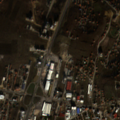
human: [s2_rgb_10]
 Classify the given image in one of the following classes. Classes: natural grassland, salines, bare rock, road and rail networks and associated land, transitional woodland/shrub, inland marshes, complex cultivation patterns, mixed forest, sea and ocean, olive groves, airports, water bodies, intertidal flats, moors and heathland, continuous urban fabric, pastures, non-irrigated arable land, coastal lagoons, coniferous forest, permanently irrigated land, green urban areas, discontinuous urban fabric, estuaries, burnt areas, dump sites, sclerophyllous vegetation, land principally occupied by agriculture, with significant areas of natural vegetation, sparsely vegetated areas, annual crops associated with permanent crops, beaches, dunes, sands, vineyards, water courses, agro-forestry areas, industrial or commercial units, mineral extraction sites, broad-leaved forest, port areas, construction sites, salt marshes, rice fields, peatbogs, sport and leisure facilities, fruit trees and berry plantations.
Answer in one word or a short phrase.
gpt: discontinuous urban fabric, industrial or commercial units, non-irrigated arable land, land principally occupied by agriculture, with significant areas of natural vegetation